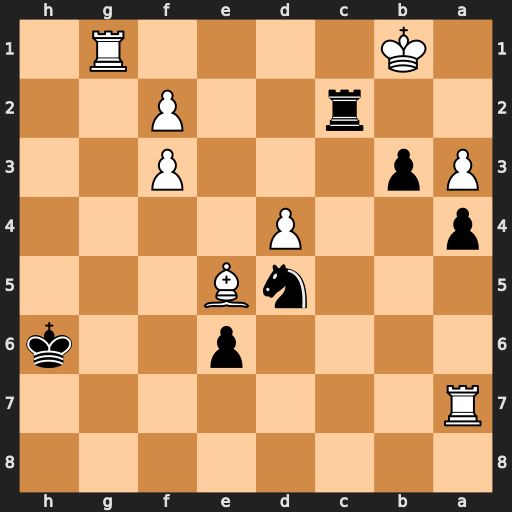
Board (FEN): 8/R7/4p2k/3nB3/p2P4/Pp3P2/2r2P2/1K4R1
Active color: b
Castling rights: -
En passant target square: -
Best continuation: Nc3+ Ka1 b2#